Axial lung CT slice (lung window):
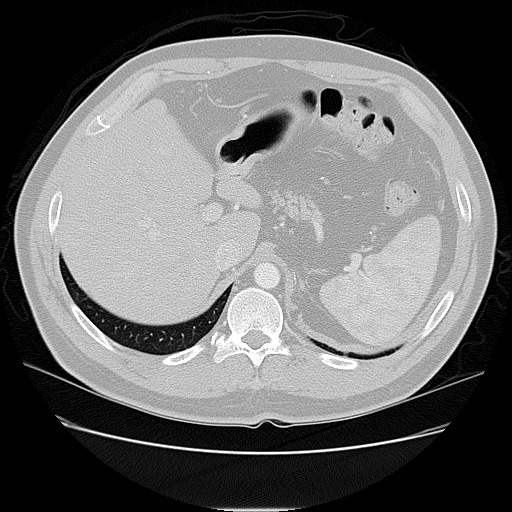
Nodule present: no